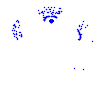
Particle: kaon